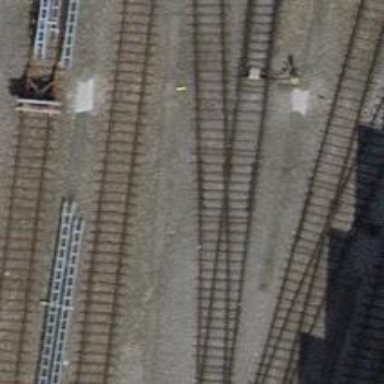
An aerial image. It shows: Single-track spur railway line.